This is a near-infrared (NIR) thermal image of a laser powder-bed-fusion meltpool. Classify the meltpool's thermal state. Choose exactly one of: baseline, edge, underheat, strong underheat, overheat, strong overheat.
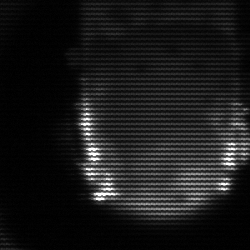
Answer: baseline